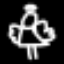
Label: angel